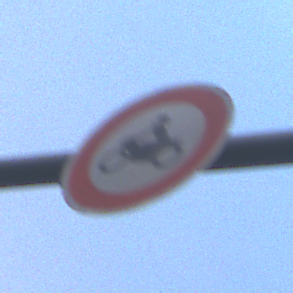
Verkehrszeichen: VerbotKraftraeder
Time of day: SunriseSunset
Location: Outdoor (Nature)
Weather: PartlyCloudy
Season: Autumn
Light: Natural